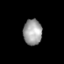
Tissue: prostate
Cell type: T cells
Senescence score: 0.3178
Nuclear area (px): 468
Mean DAPI intensity: 159.773